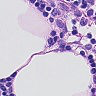
Metastatic tissue present: no